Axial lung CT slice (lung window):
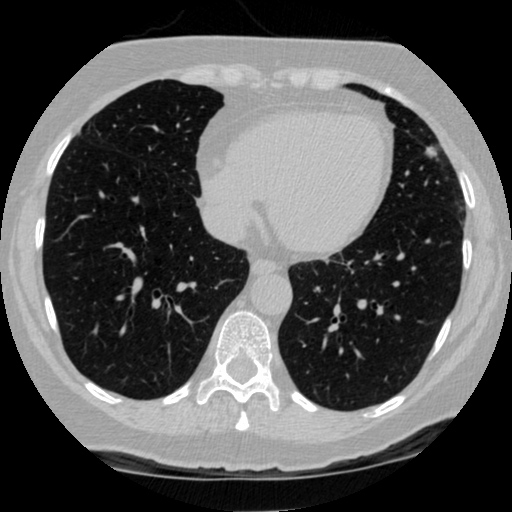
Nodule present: yes
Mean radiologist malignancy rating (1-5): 3.5